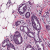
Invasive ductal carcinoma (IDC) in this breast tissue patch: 1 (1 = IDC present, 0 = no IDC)